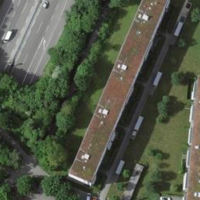
EUNIS habitat code: 57
Species observed at this site:
Prunus padus